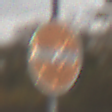
Verkehrszeichen: VerbotDerEinfahrt
Umgebung: Outdoor, Nature
Tageszeit: MorningAfternoon
Wetter: Overcast
Licht: Natural
Jahreszeit: NotSpecified
Kontrast: LowContrast